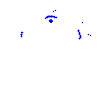
Particle: proton